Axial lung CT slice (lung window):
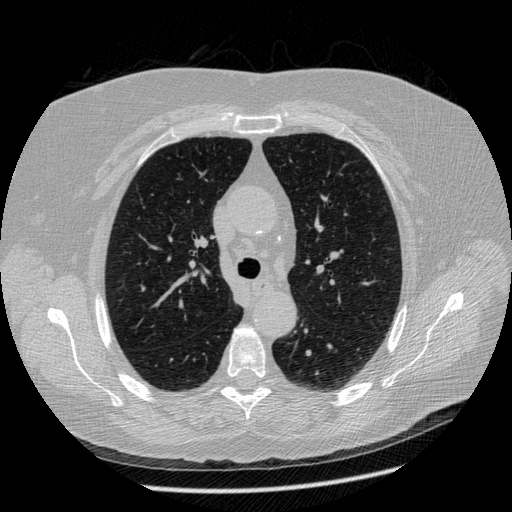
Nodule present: no